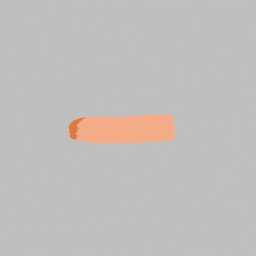
Label: nature